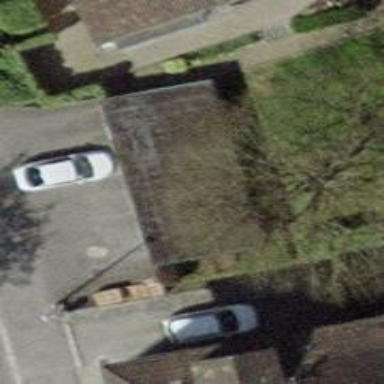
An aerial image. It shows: Group of garages.